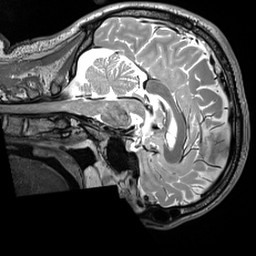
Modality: T2w
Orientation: sagittal
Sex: male